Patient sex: M
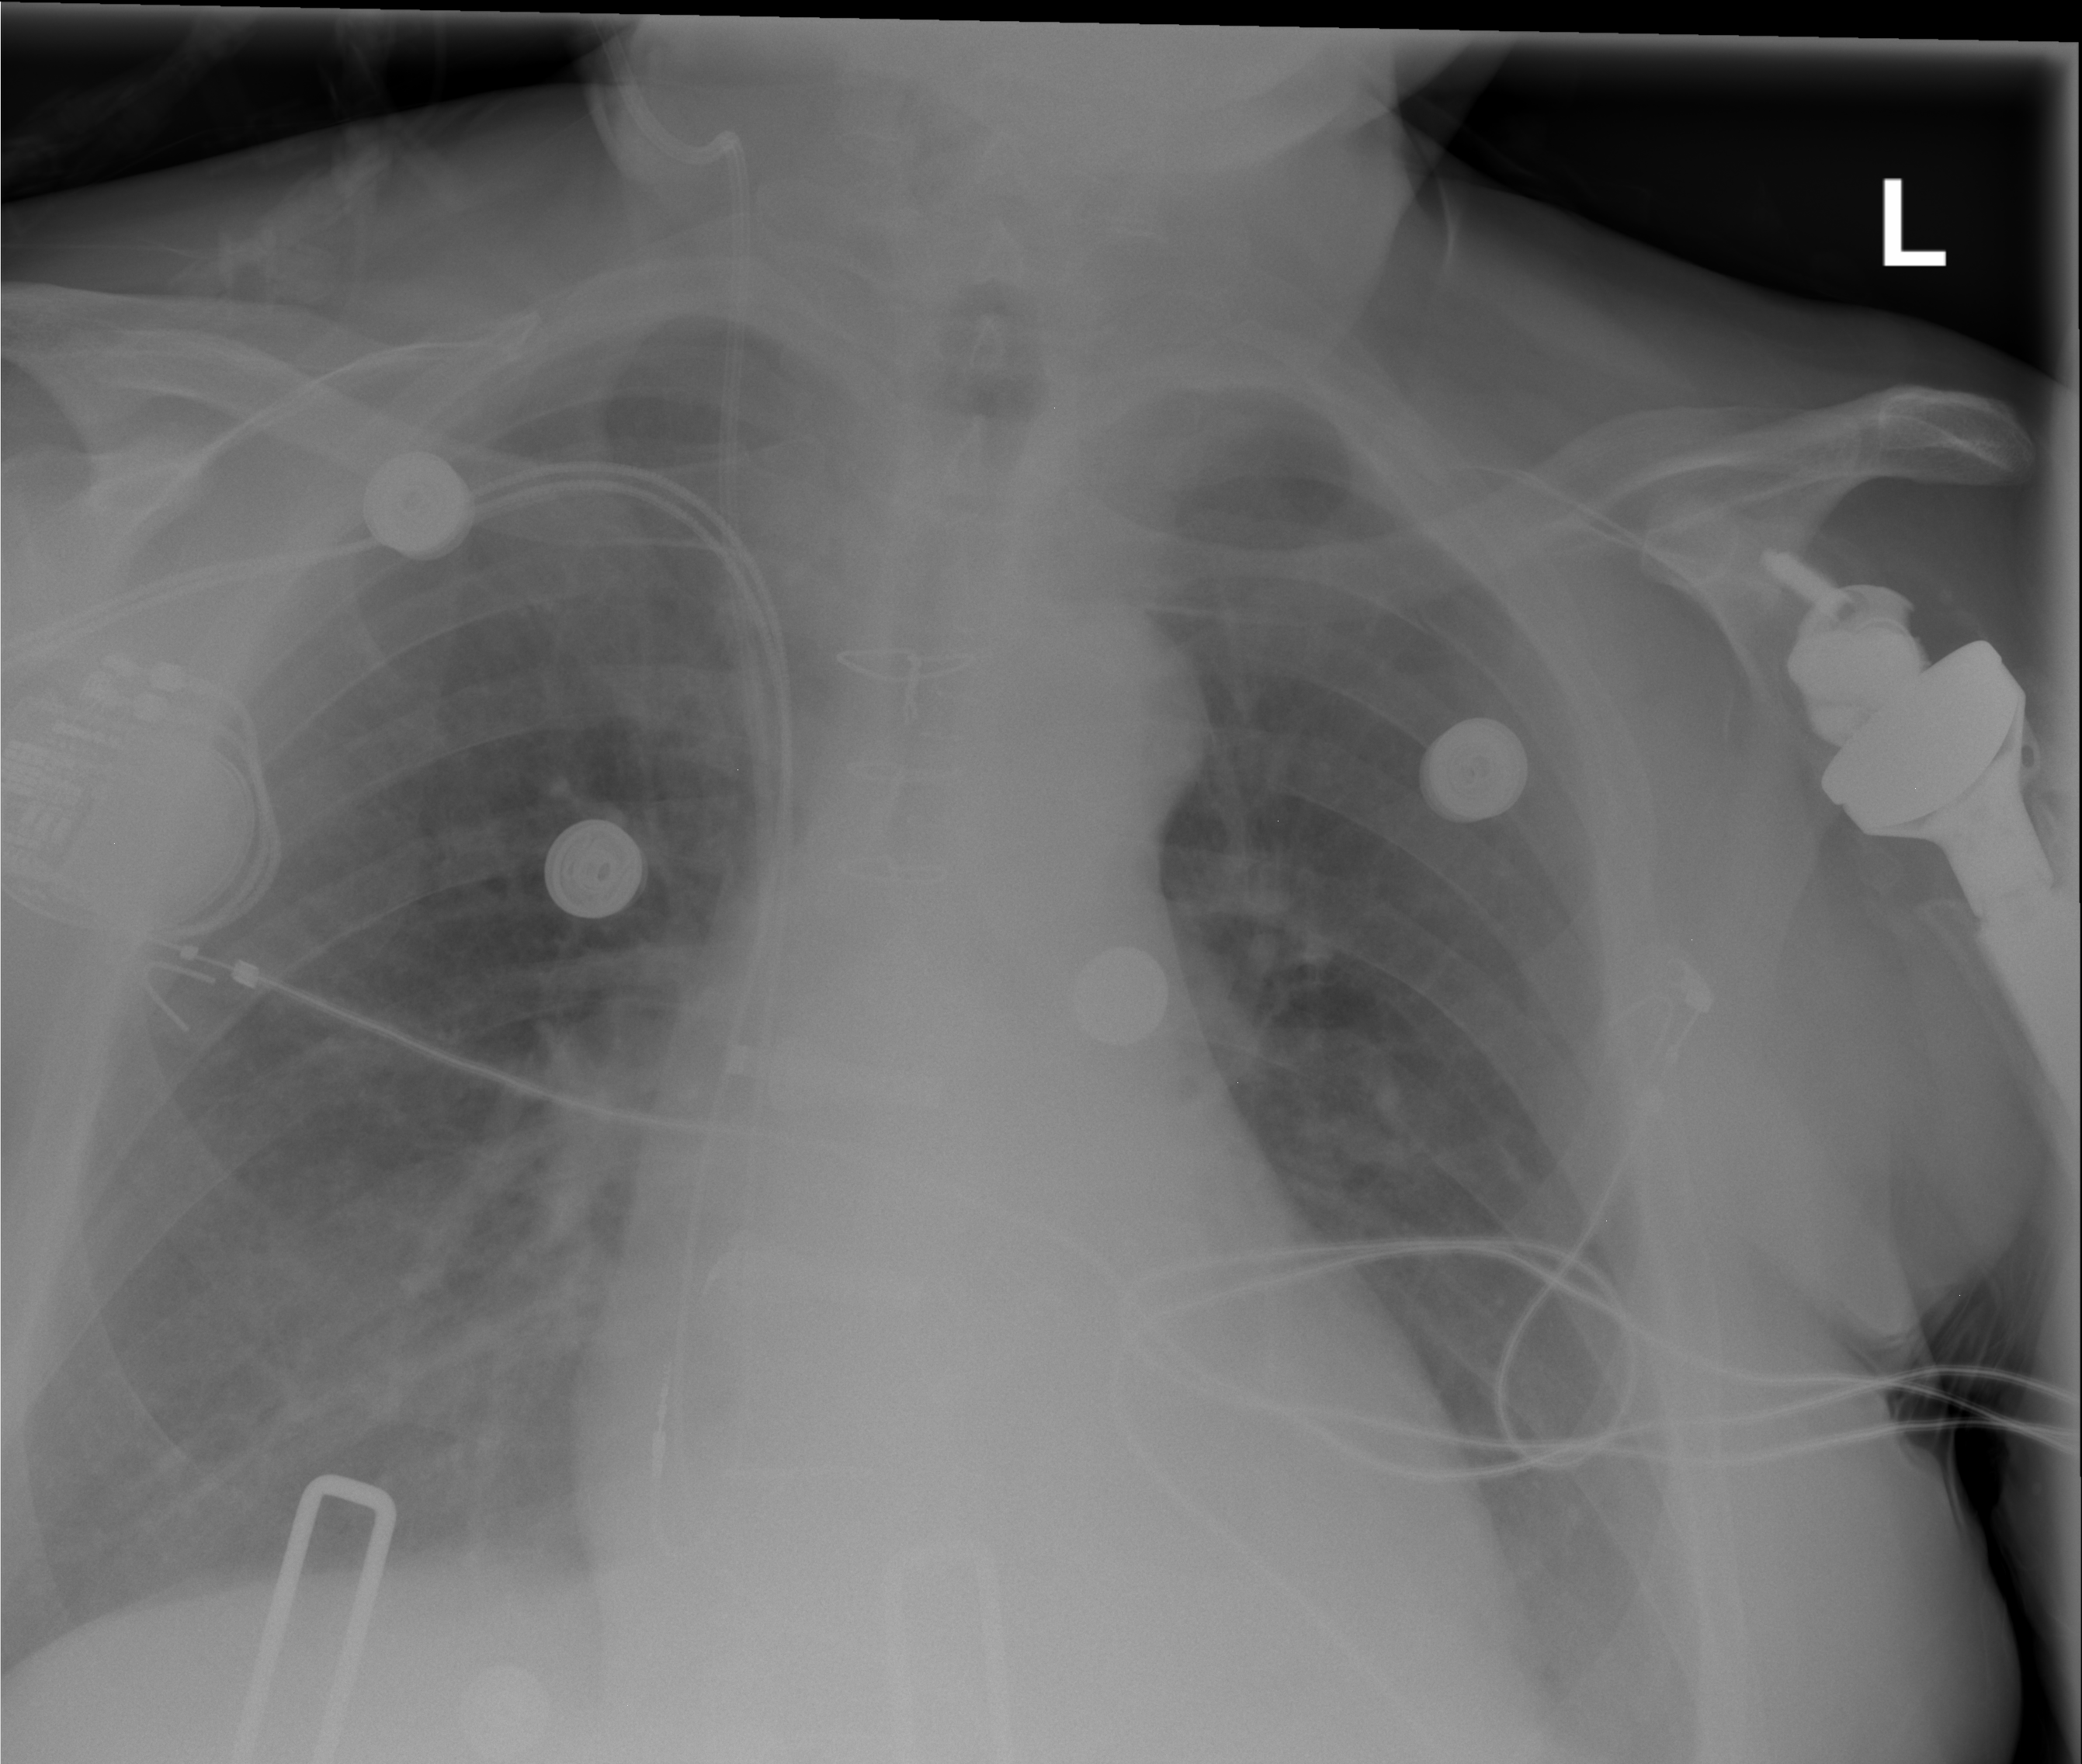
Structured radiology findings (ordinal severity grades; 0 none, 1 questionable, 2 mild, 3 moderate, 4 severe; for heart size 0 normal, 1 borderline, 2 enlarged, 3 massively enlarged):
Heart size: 2
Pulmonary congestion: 2
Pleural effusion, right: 2
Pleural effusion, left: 2
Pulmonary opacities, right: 0
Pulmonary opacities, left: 0
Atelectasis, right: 2
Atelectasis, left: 2